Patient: sex M, age 65
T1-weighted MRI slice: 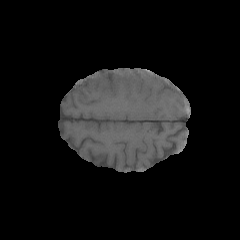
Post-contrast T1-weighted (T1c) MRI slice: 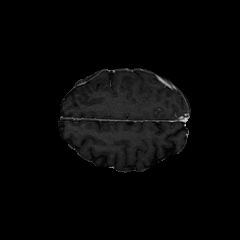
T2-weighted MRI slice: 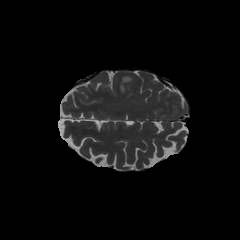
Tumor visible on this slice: yes
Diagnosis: Glioblastoma, IDH-wildtype
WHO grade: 4